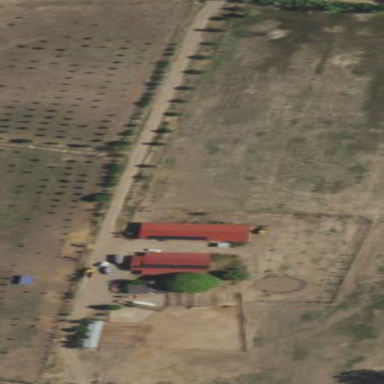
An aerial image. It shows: Farmyard area.